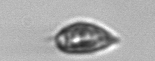
Label: Prorocentrum_triestinum